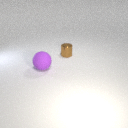
large purple rubber sphere in front of small brown metal cylinder